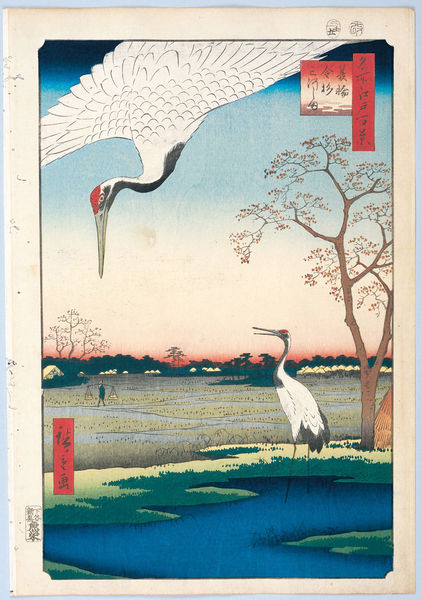
Titel: 100 berühmte Ansichten von Edo
Künstler: Utagawa Hiroshige
Schlagwörter: baum, blau, flügel, himmel, mann, vogel, wasser, weiß, fluss, grün, landschaft, see, ufer, abend, schwarz, türkis, zeichnung, tier, mensch, felder, natur, rosa, japan, schrift, ernte, trage, grafik, wasse, schriftzeichen, abendrot, bauer, asien, druck, holzstich, stich, text, asiatisch, stempel, kranich, reiher, china, karte, weier, träger, kirschbaum, kraniche, storch, reis, coloration, kranisch, reisfeld, zweichnung, reisfelder, schriftzeichen+